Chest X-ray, PA view. Patient: 58 years old, sex M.
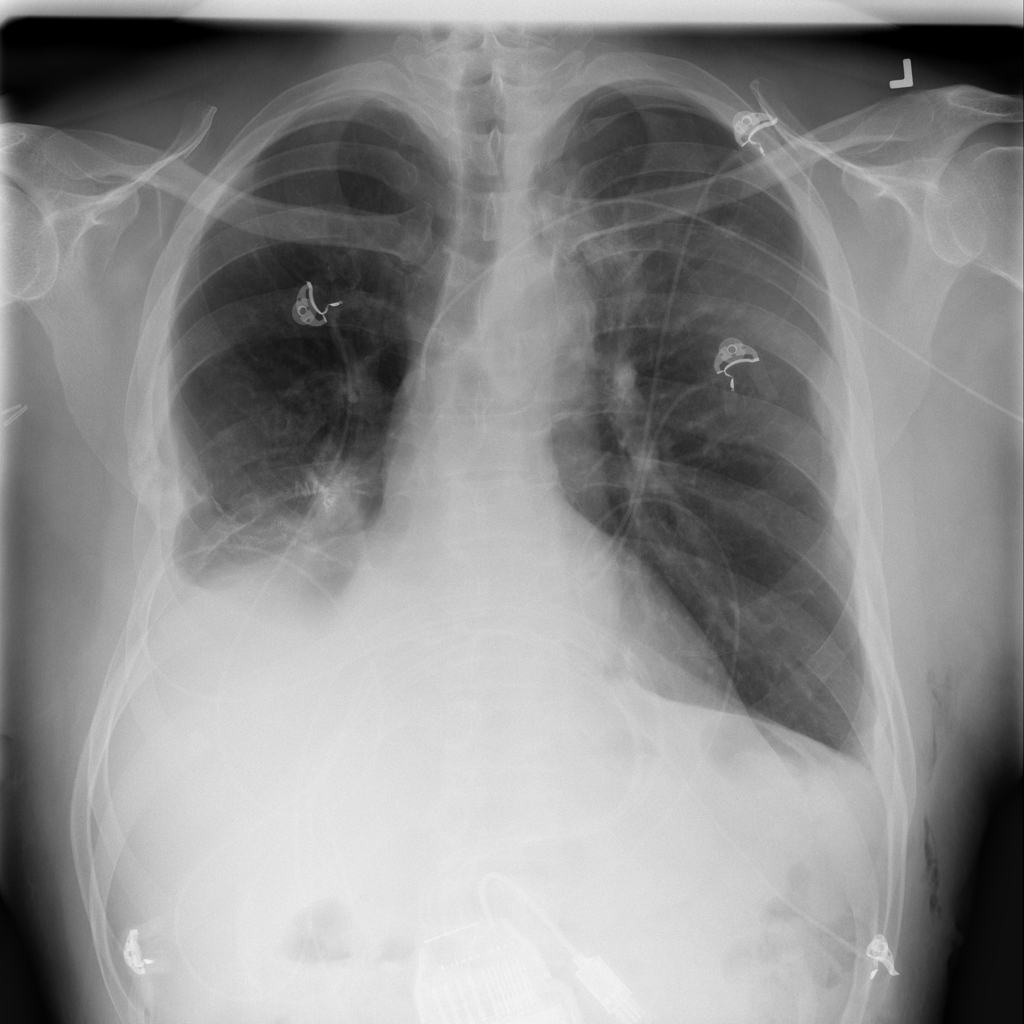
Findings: Emphysema, Pleural_Thickening, Pneumothorax